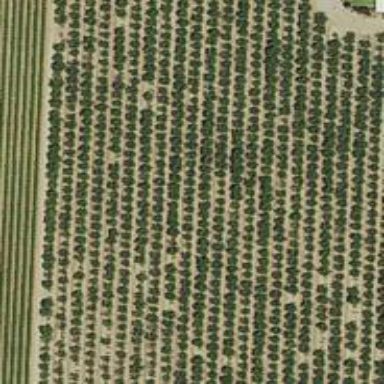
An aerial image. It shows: Orchard filled with almond trees.